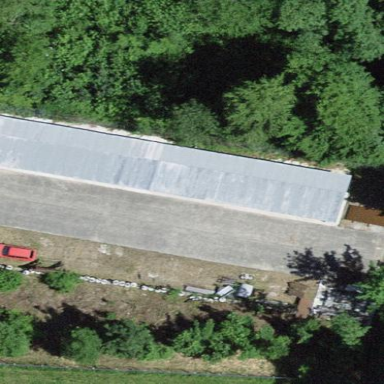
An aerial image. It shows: Shed.